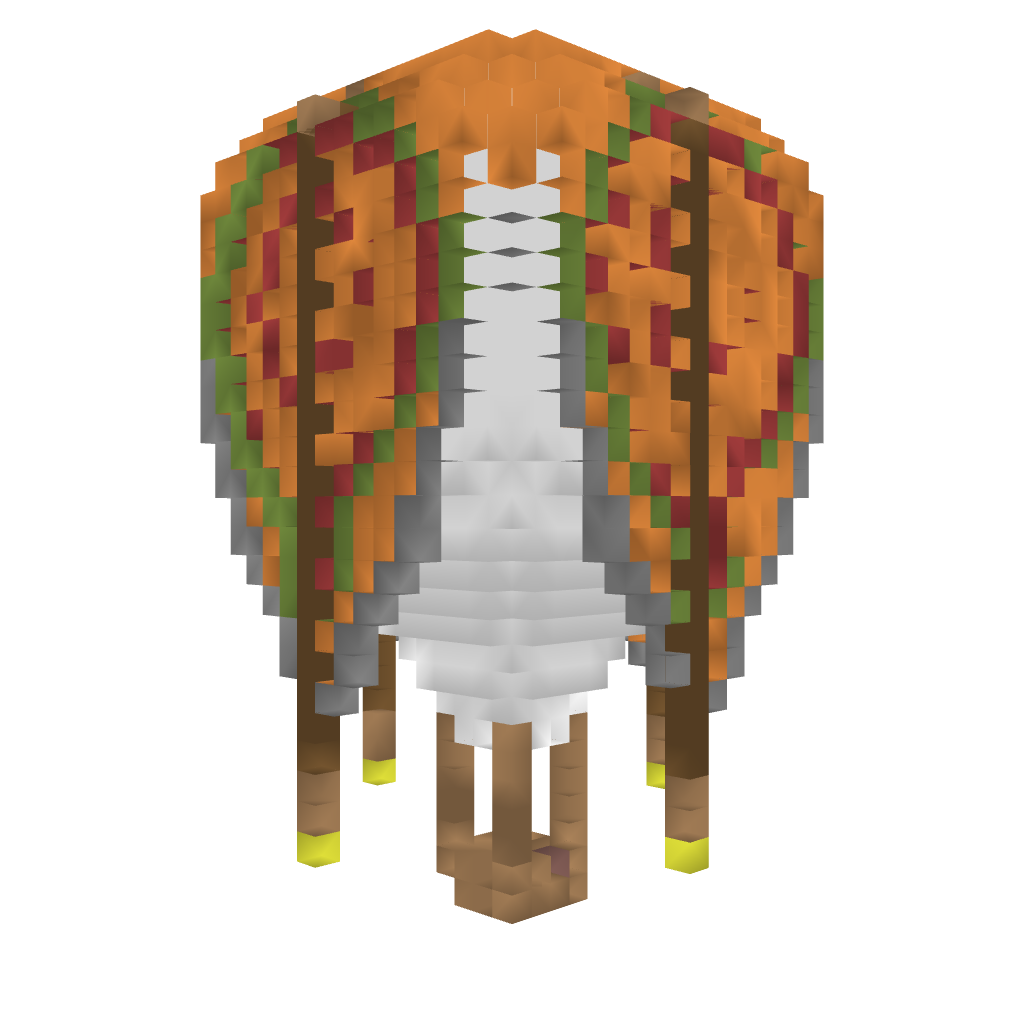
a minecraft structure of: Hot Air Balloon high quality